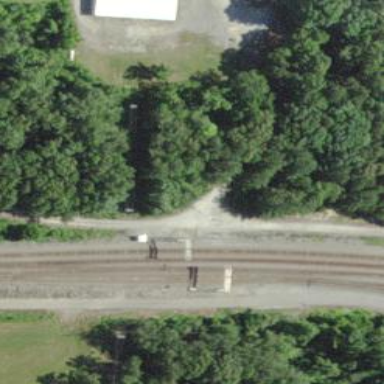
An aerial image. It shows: Railway signal.